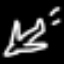
Label: airplane